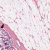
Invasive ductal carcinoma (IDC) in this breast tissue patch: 0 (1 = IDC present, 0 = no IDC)